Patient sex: M
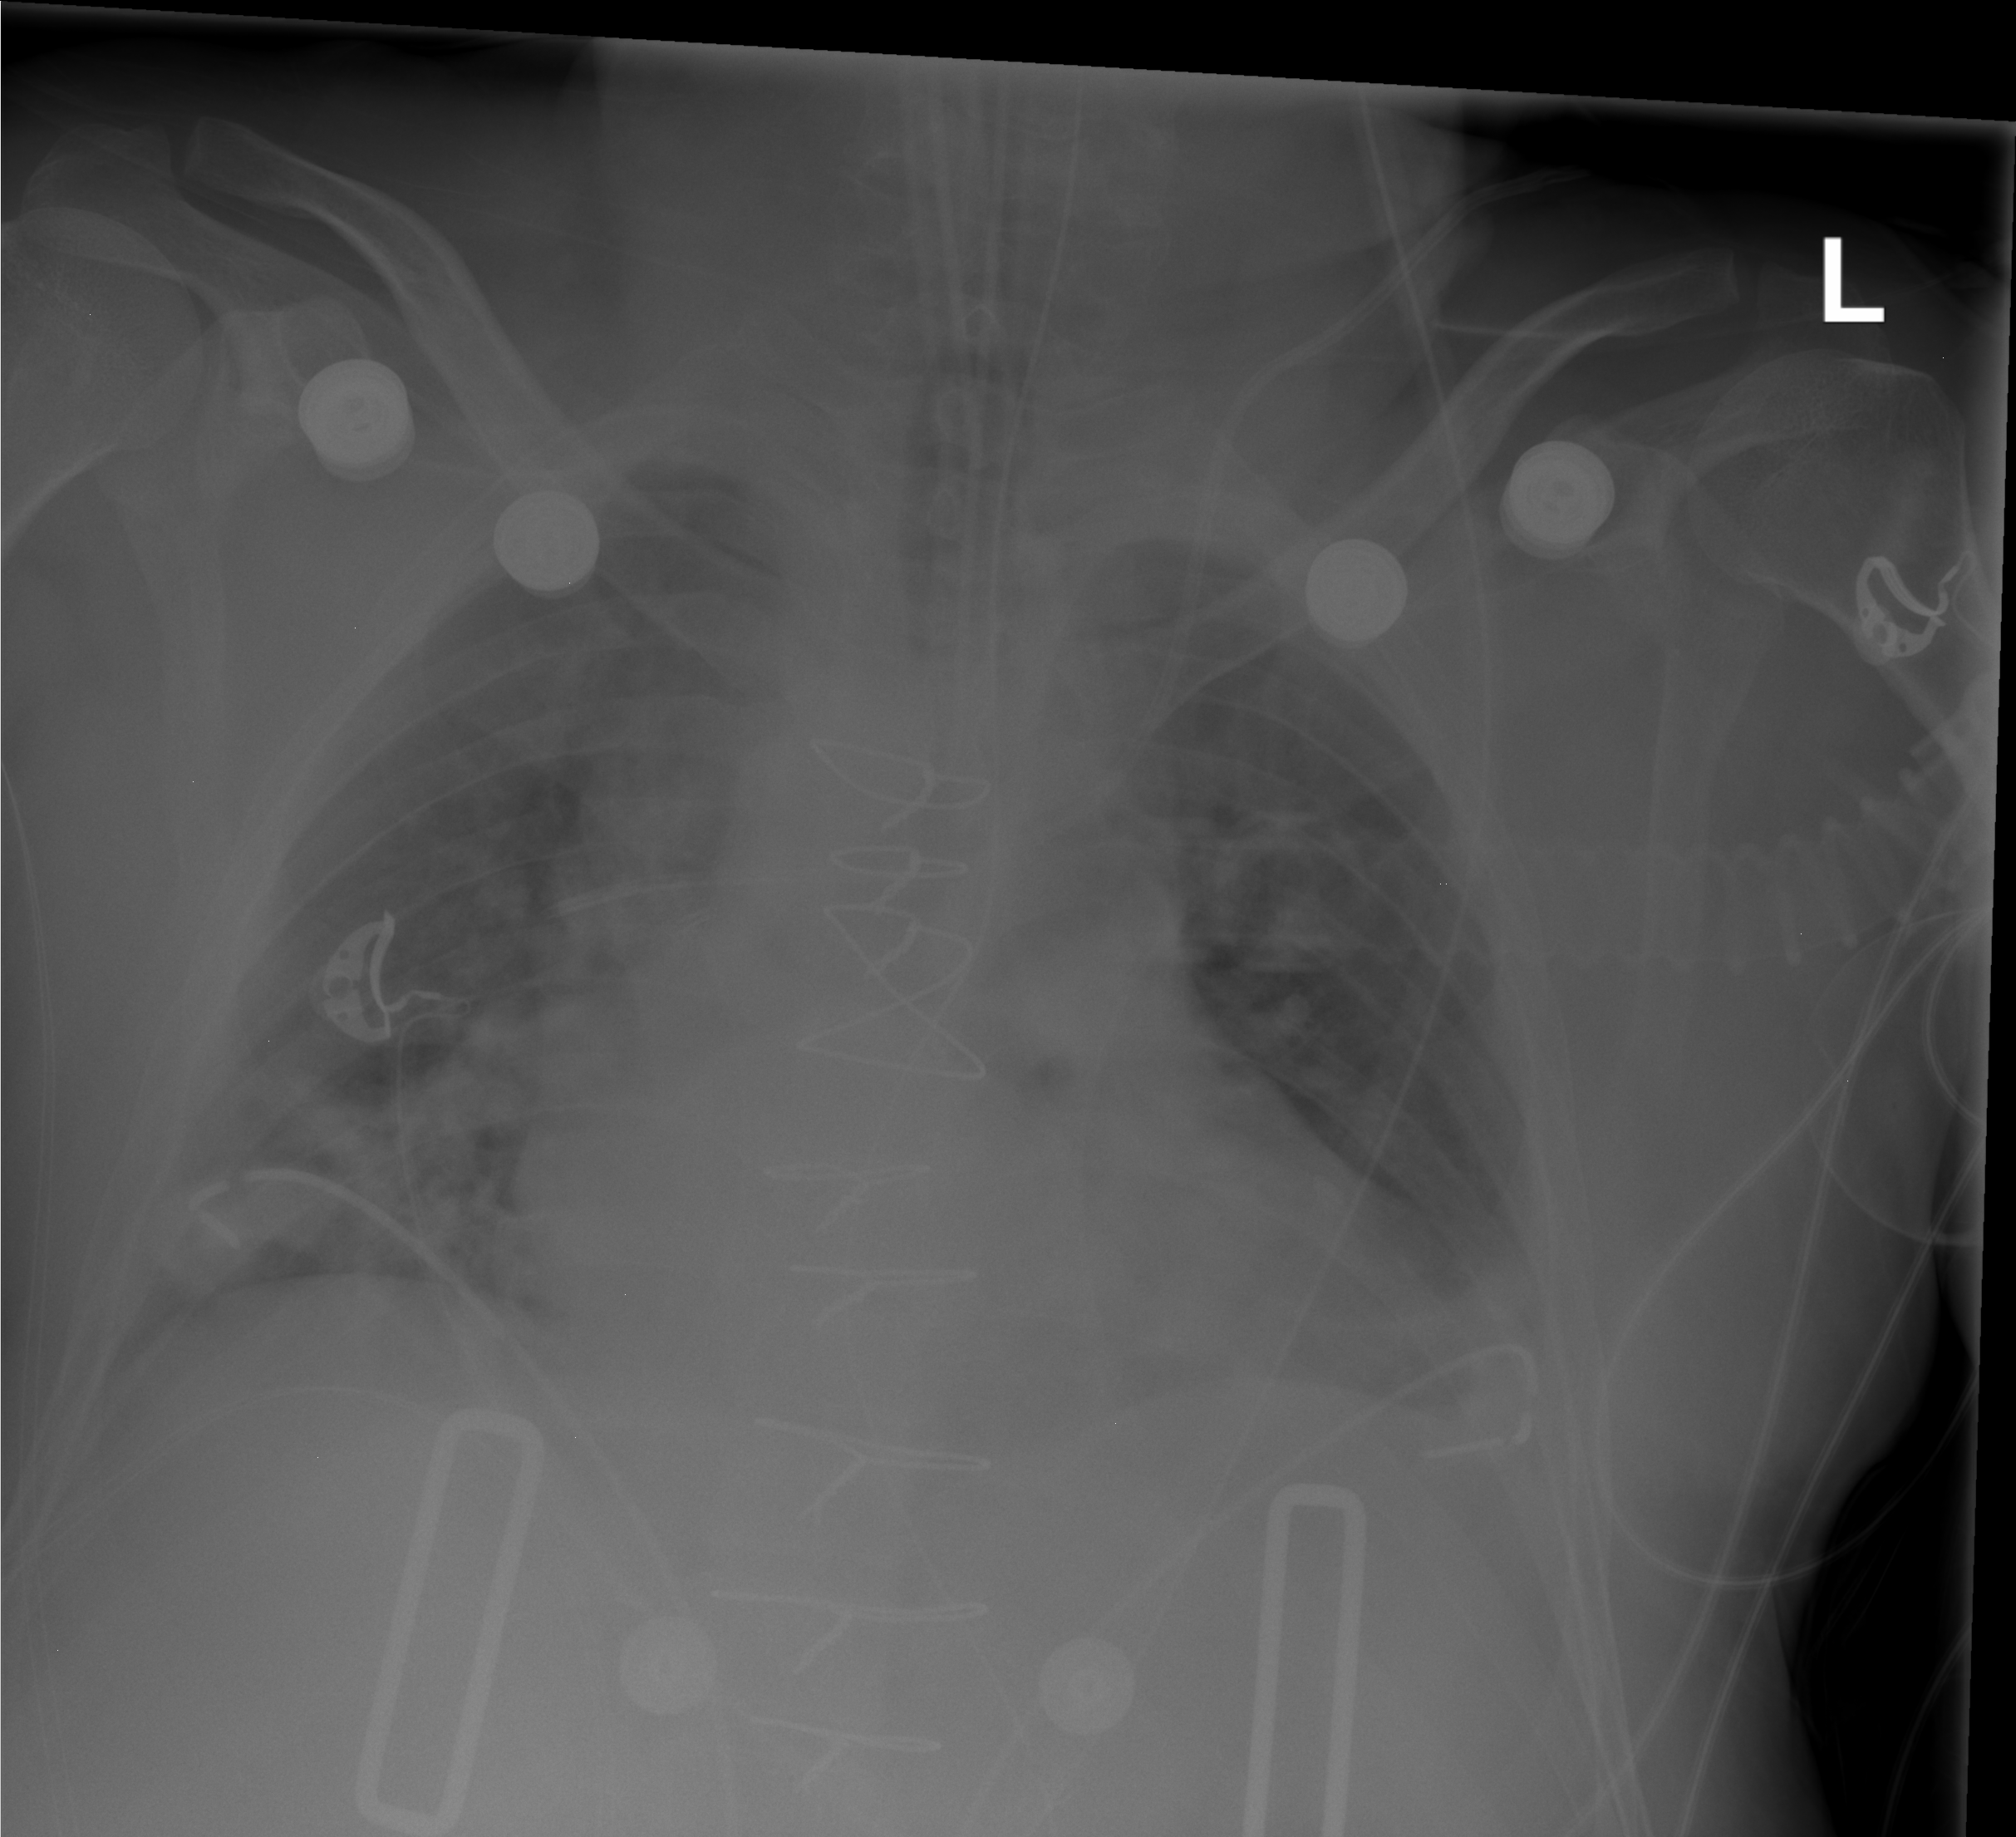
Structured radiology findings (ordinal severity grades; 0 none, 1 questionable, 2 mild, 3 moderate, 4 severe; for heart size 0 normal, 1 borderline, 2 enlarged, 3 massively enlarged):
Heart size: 2
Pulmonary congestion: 3
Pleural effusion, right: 0
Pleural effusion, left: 1
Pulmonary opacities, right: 3
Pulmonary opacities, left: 2
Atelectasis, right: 2
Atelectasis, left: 2